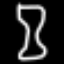
Label: hourglass